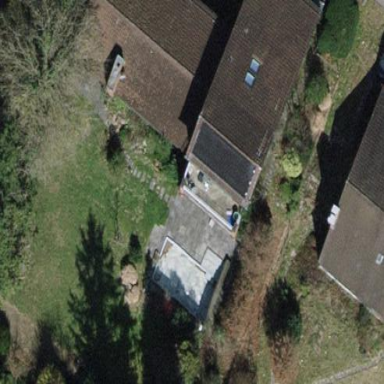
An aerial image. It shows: Detached building.